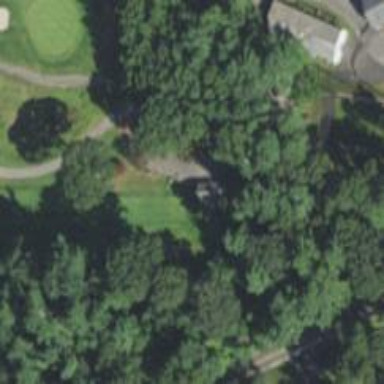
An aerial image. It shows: Golf tee.